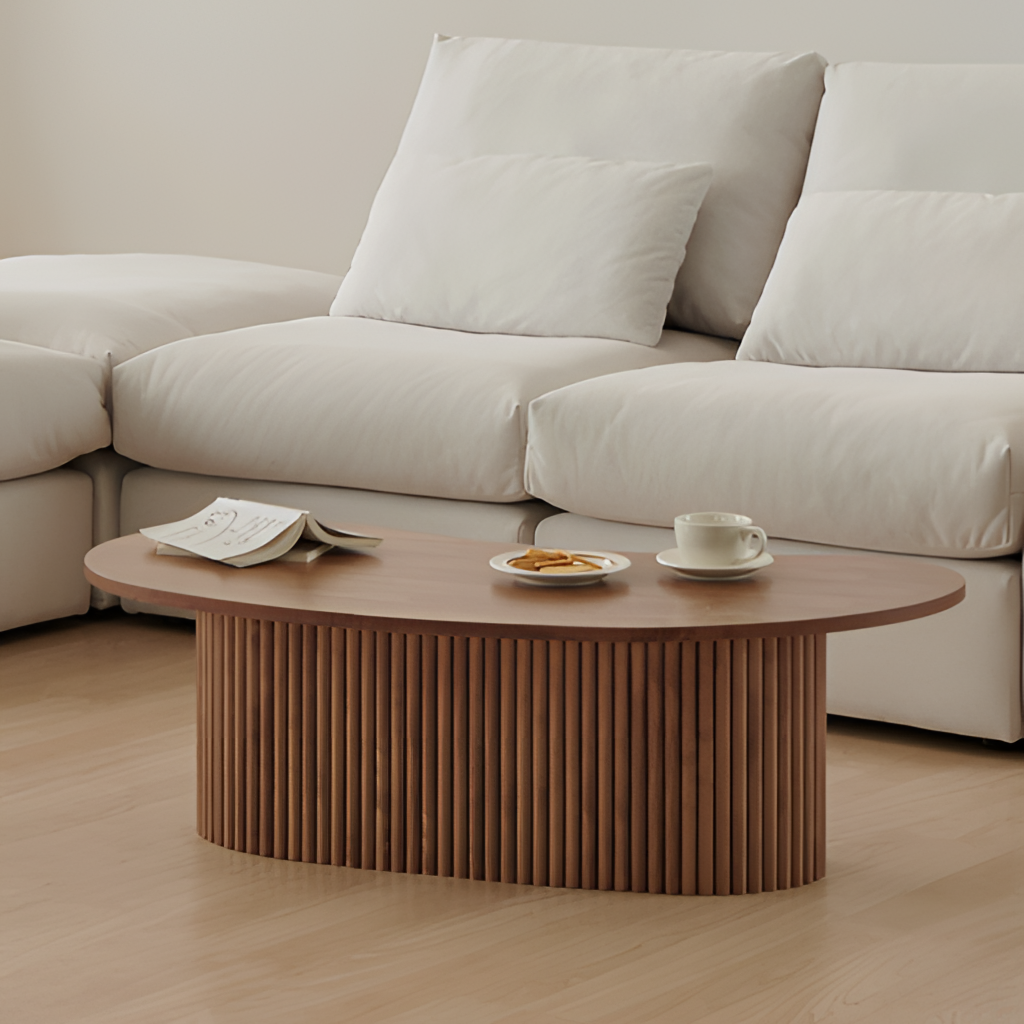
living room, fabric sectional sofa, contemporary, beige wood flooring, with plank pattern, beige paint wallpaper, with solid pattern